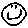
Label: smiley face